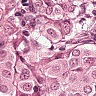
Metastatic tissue present: yes